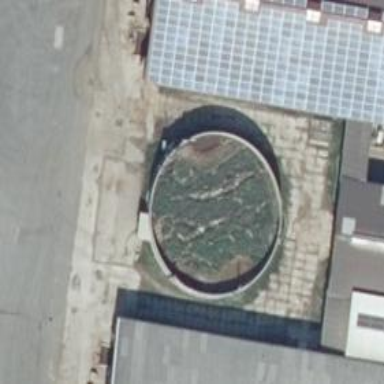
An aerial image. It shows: Silo building.